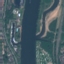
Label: River